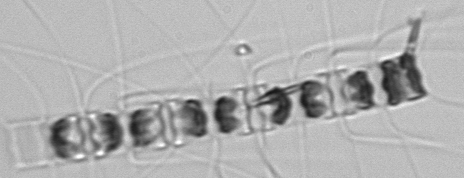
Label: Chaetoceros_didymus